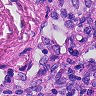
Metastatic tissue present: no